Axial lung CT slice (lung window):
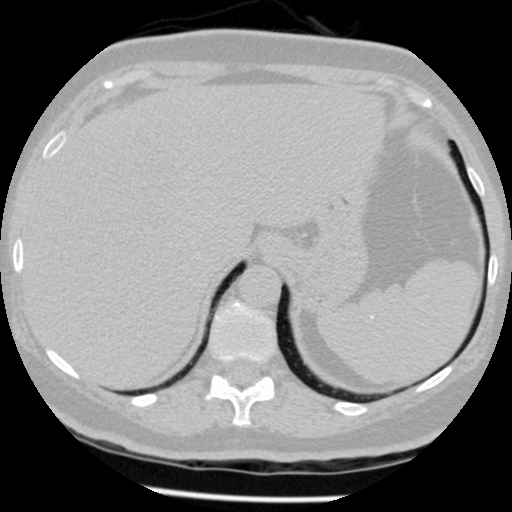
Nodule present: no